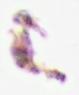
Label: Detritus